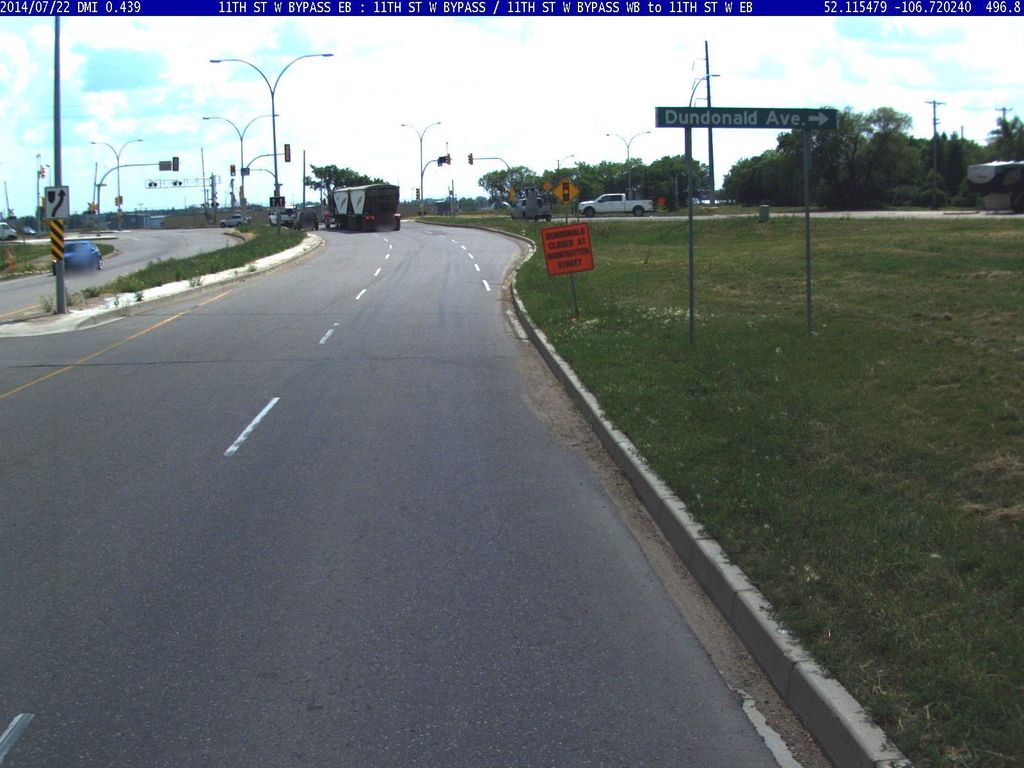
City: saskatoon